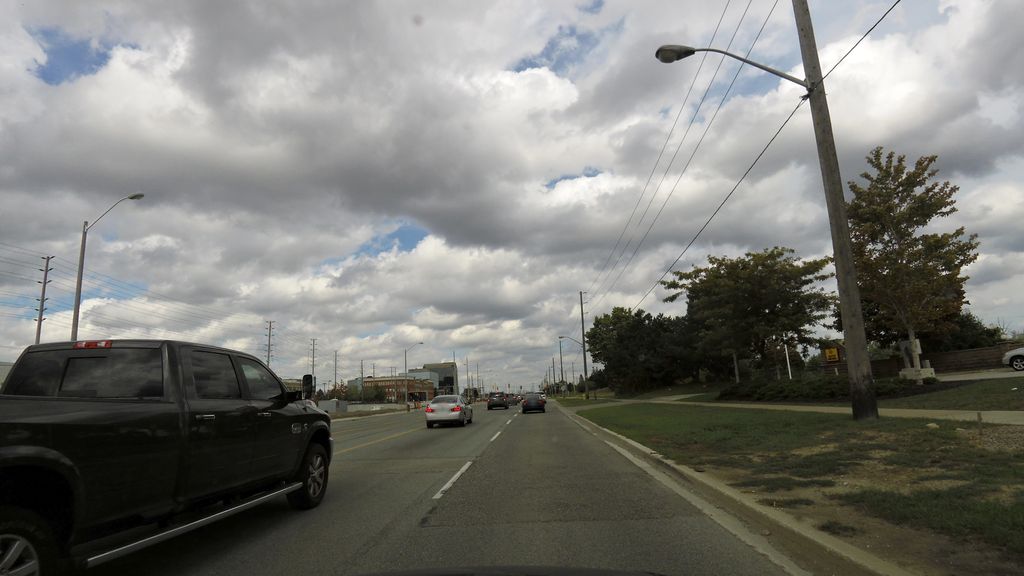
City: toronto